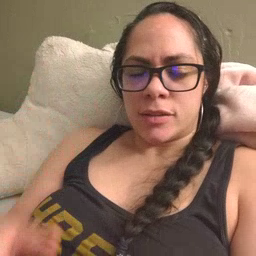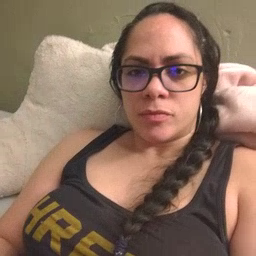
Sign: empty